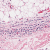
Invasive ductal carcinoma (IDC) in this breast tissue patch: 1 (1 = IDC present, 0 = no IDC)